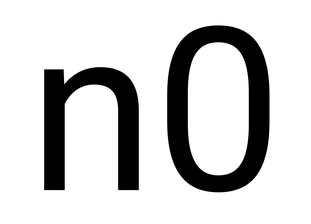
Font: Roboto_Regular